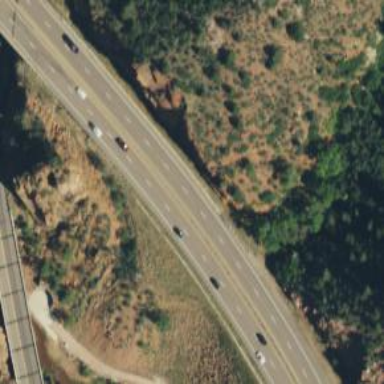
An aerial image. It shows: Trunk highway.